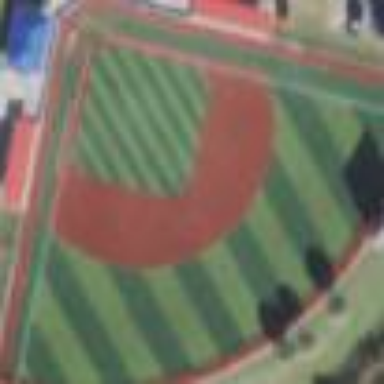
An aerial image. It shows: Baseball pitch for leisure land.